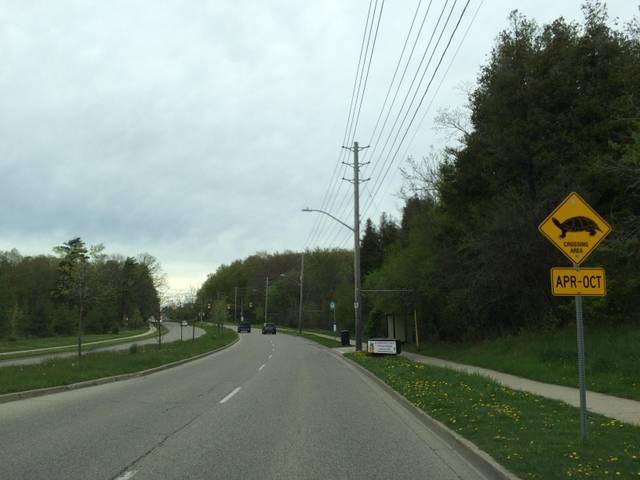
Region: Canada
Coordinates: 43.511, -80.225